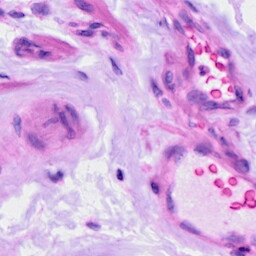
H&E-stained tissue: Ovarian